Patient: sex M, age 65
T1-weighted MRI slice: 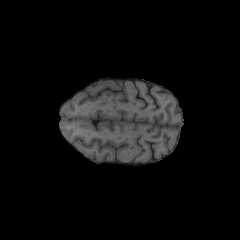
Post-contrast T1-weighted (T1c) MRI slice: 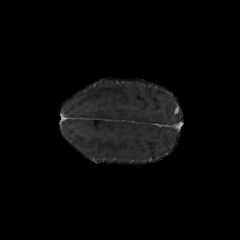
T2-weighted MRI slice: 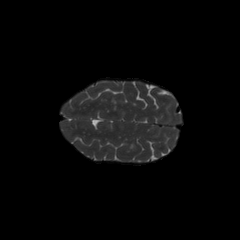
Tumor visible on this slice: no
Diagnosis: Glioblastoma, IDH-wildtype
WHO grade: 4